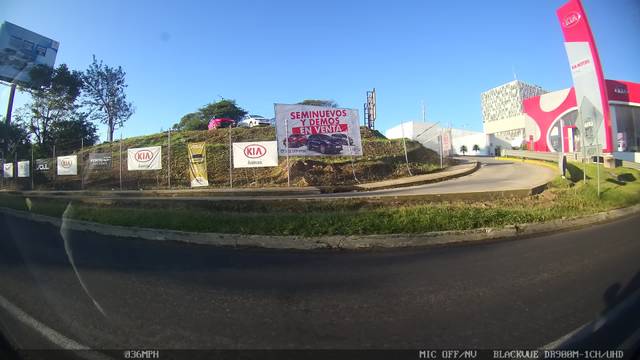
Region: Mexico
Coordinates: 19.509, -96.87